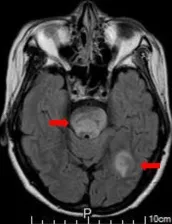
Pontine and subcortical white matter of left temporo-occipital lobe.
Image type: radiology (mri)